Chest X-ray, PA view. Patient: 60 years old, sex F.
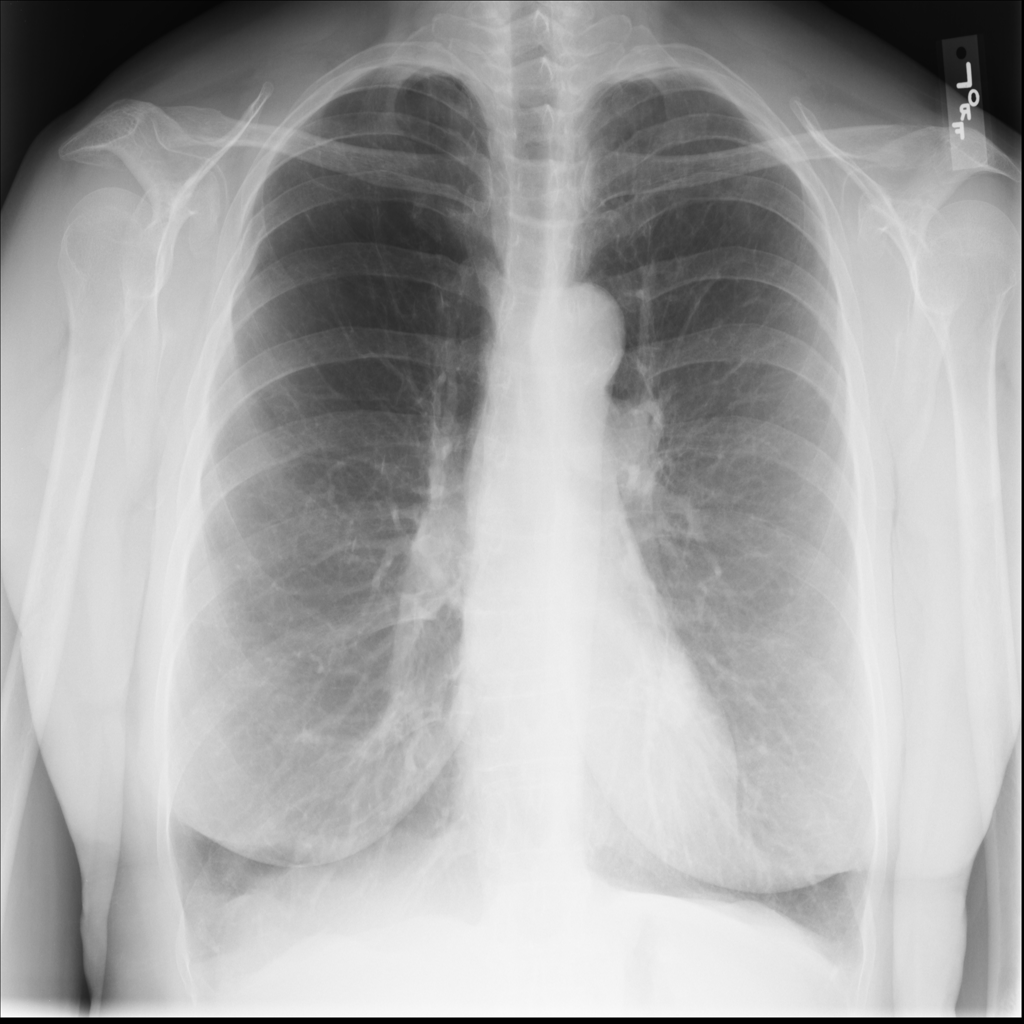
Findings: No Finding